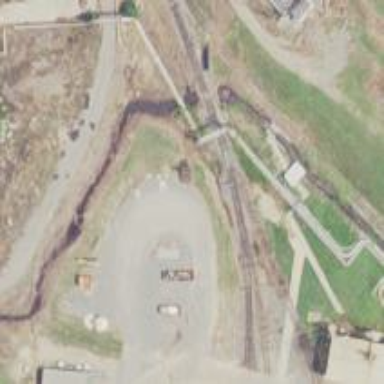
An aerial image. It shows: Railway spur service.